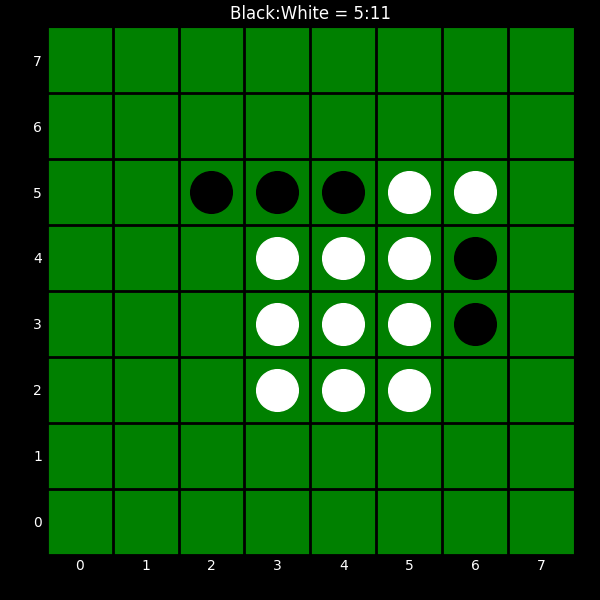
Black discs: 5
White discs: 11